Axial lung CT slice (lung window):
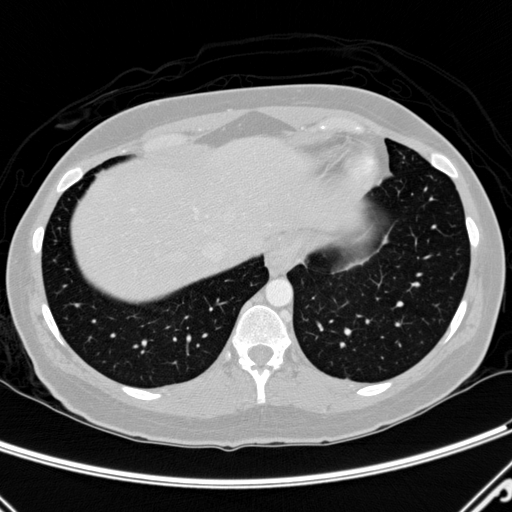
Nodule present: no